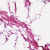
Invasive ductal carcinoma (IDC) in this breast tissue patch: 0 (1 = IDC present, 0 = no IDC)